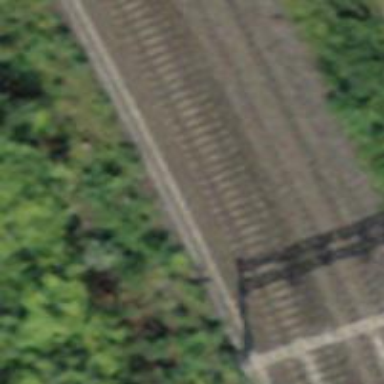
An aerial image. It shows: Railway track with contact line for electrification.